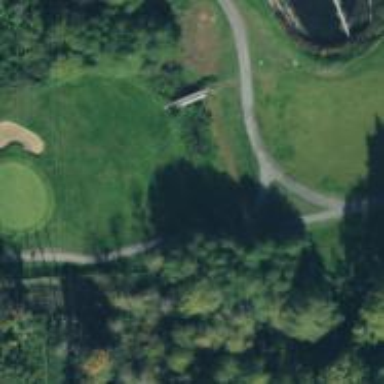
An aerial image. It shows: Service road designated as golf cart path.